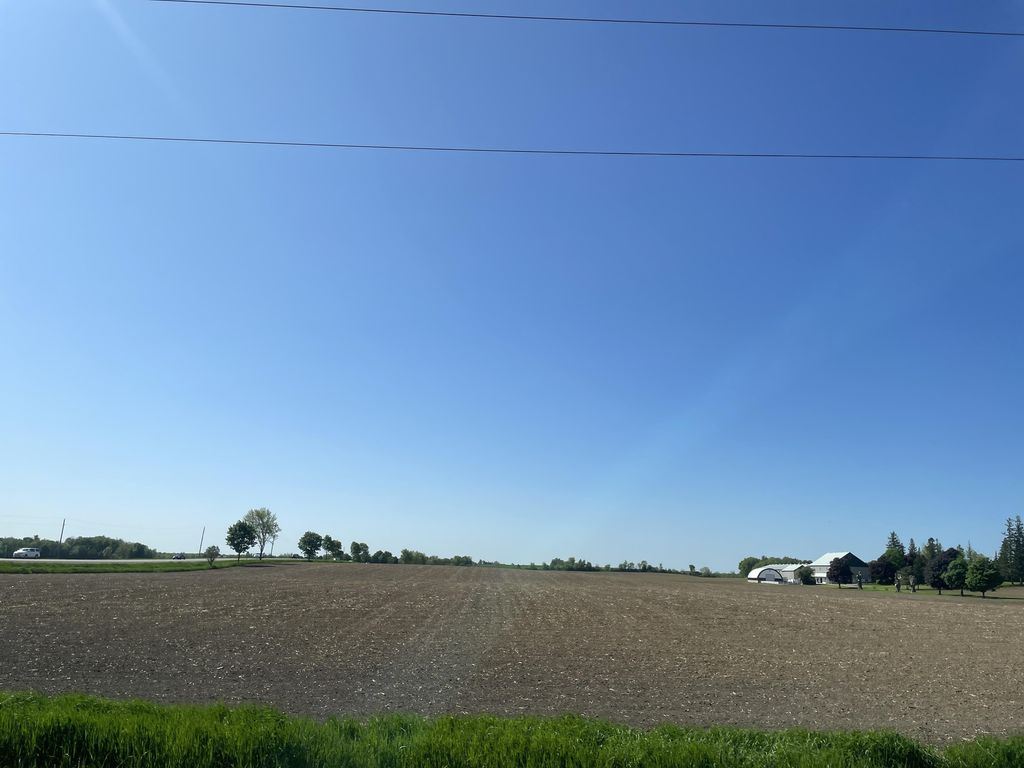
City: kitchener-waterloo